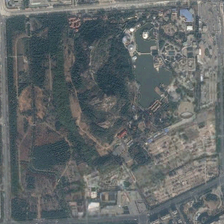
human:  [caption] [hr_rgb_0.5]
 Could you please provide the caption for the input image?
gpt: many green trees and a pond are in a park .

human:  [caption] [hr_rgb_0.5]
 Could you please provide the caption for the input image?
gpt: many green trees and a pond are in a park .

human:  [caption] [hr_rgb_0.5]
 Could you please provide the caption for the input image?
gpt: it is viridis lake, green trees and grassland, white buildings and gray roads .

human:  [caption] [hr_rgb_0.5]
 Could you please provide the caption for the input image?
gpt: there are buildings, trees, roads, and a lake .

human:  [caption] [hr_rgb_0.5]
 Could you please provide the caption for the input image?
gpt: there are buildings, trees, roads, and a lake .